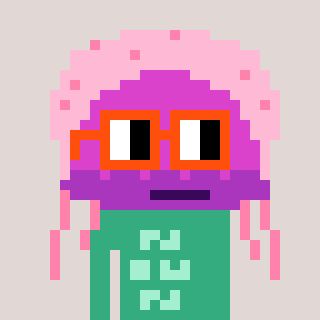
a pixel art character with square orange glasses, a jellyfish-shaped head and a teal-colored body on a warm background